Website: apple
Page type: delivery-shipping
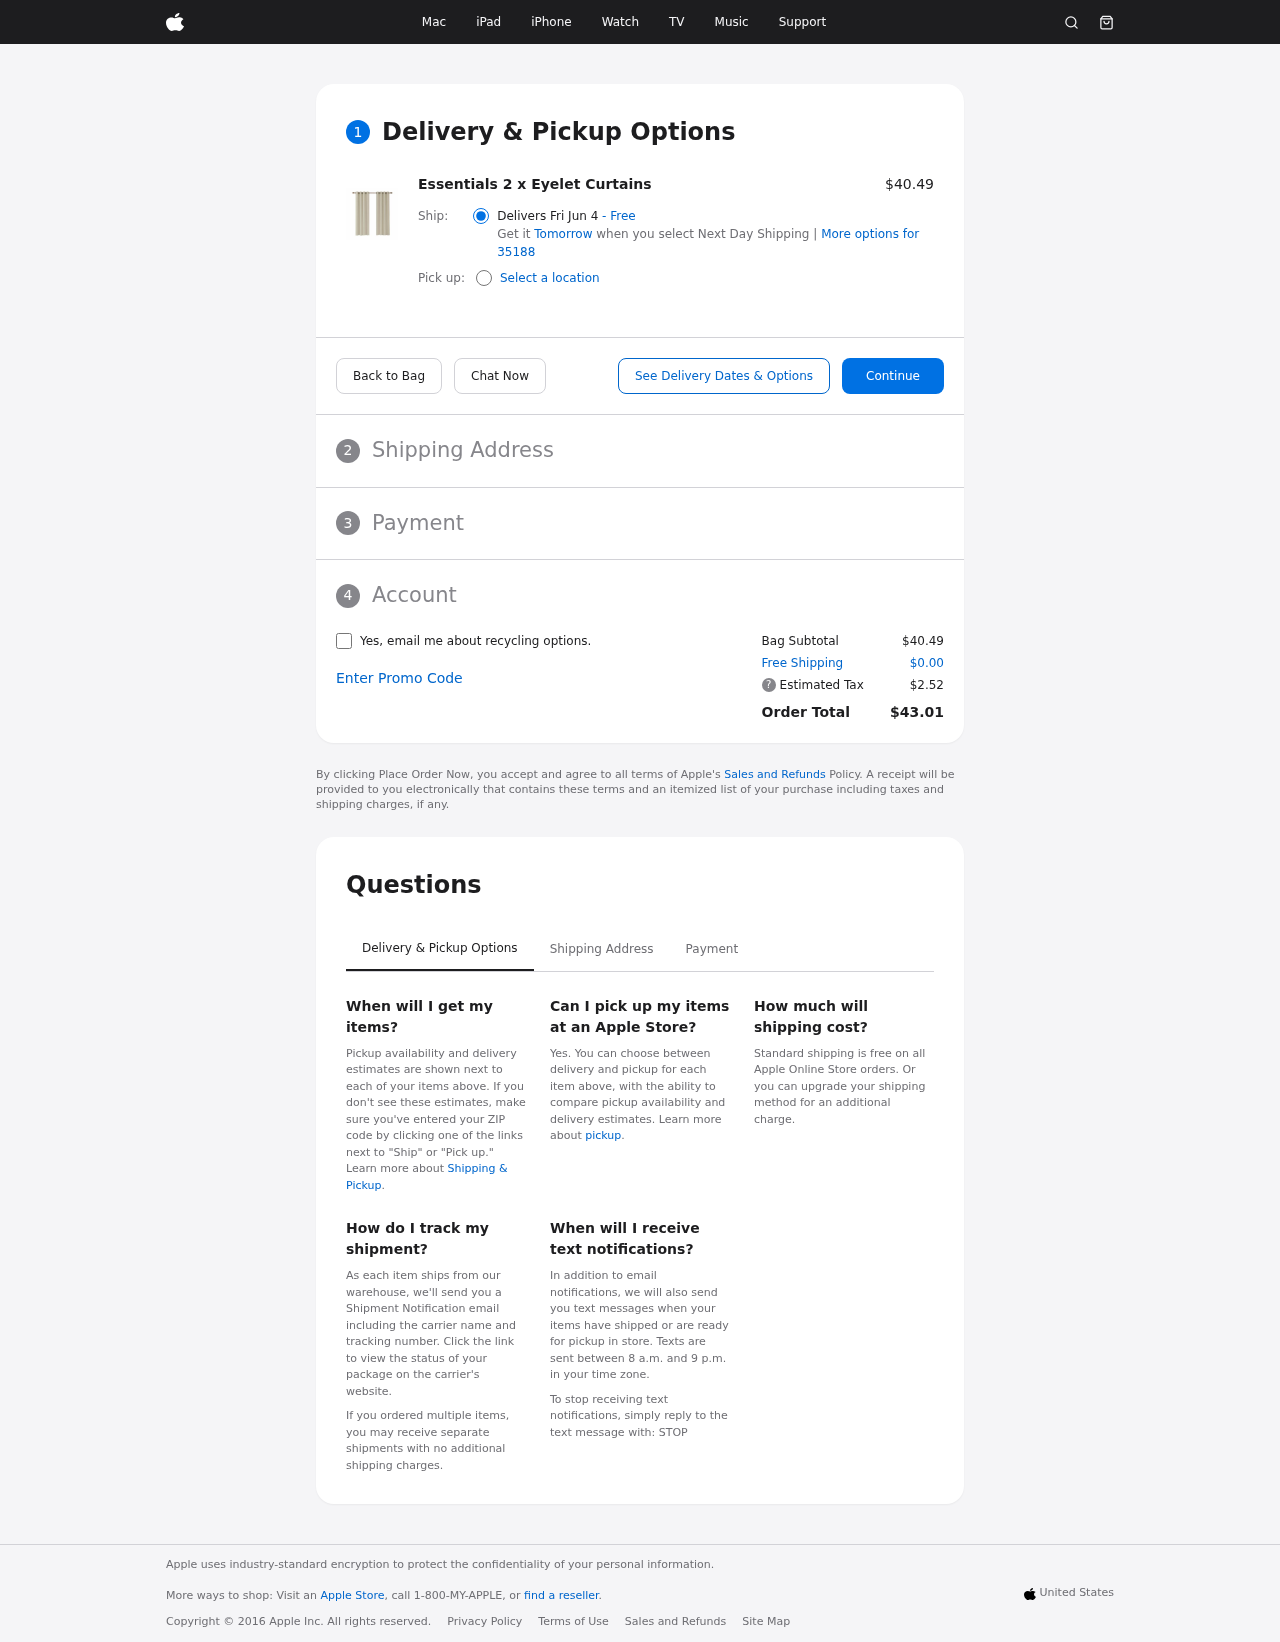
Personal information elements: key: PII_POSTCODE
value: More options for 35188
Product elements: key: PRODUCT1_NAME
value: Essentials 2 x Eyelet Curtains
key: PRODUCT1_PRICE
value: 40.49
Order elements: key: ORDER_DELIVERY_DATE
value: Delivers Fri Jun 4
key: ORDER_SUBTOTAL
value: $40.49
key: ORDER_SHIPPING_COST
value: $0.00
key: ORDER_TAX
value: $2.52
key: ORDER_TOTAL
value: $43.01